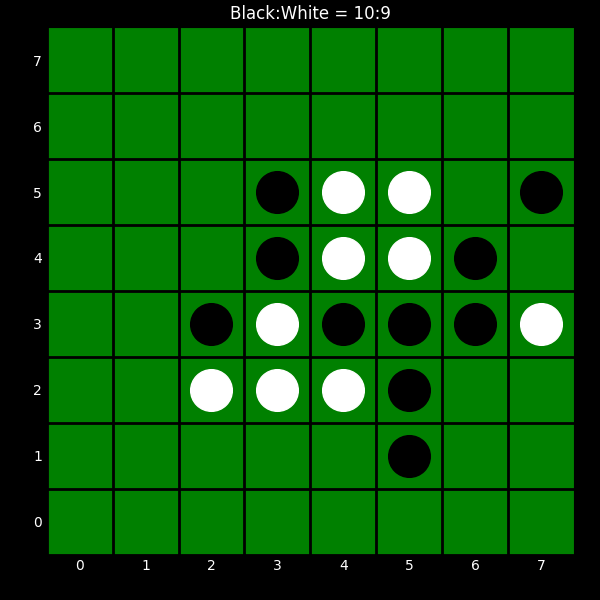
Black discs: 10
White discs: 9